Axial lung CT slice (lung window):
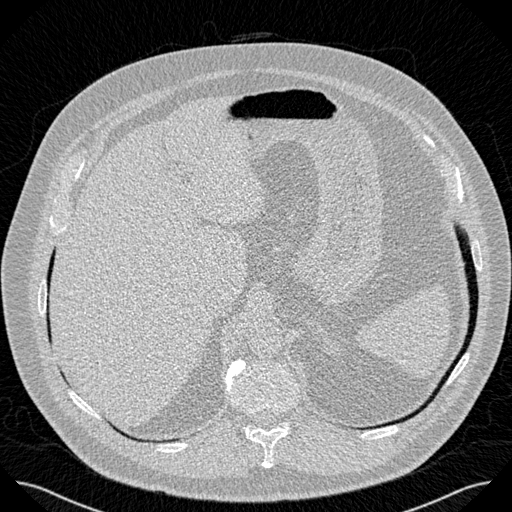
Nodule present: no